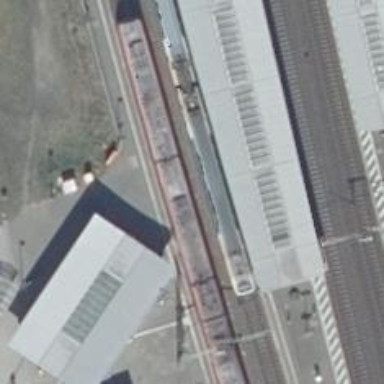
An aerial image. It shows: Stop position for public transport at railway stop.